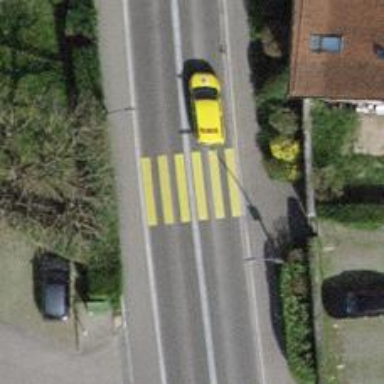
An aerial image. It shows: Uncontrolled crossing on the road.